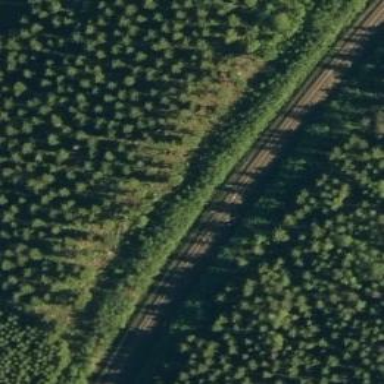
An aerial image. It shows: Railway track with continuous electrified contact line.